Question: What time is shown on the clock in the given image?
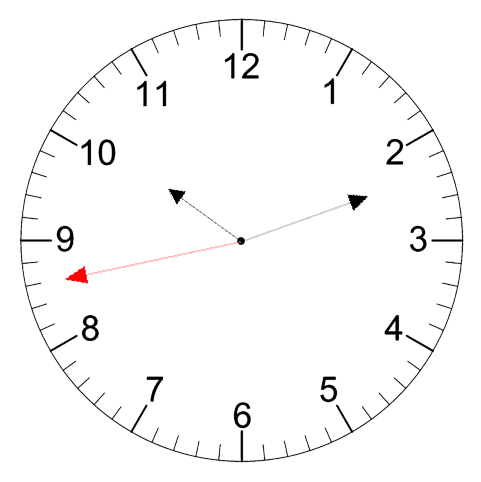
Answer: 10:11:43